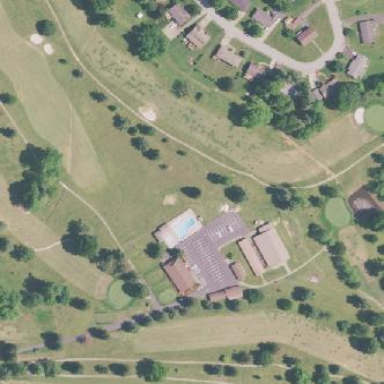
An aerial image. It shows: Golf course.